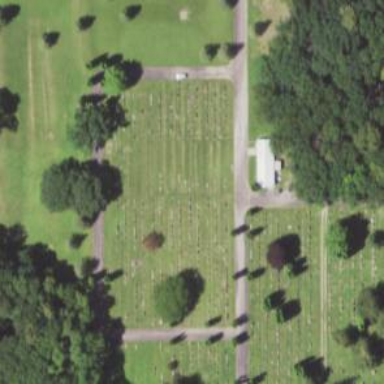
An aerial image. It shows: Cemetery.